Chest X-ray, AP view. Patient: 62 years old, sex F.
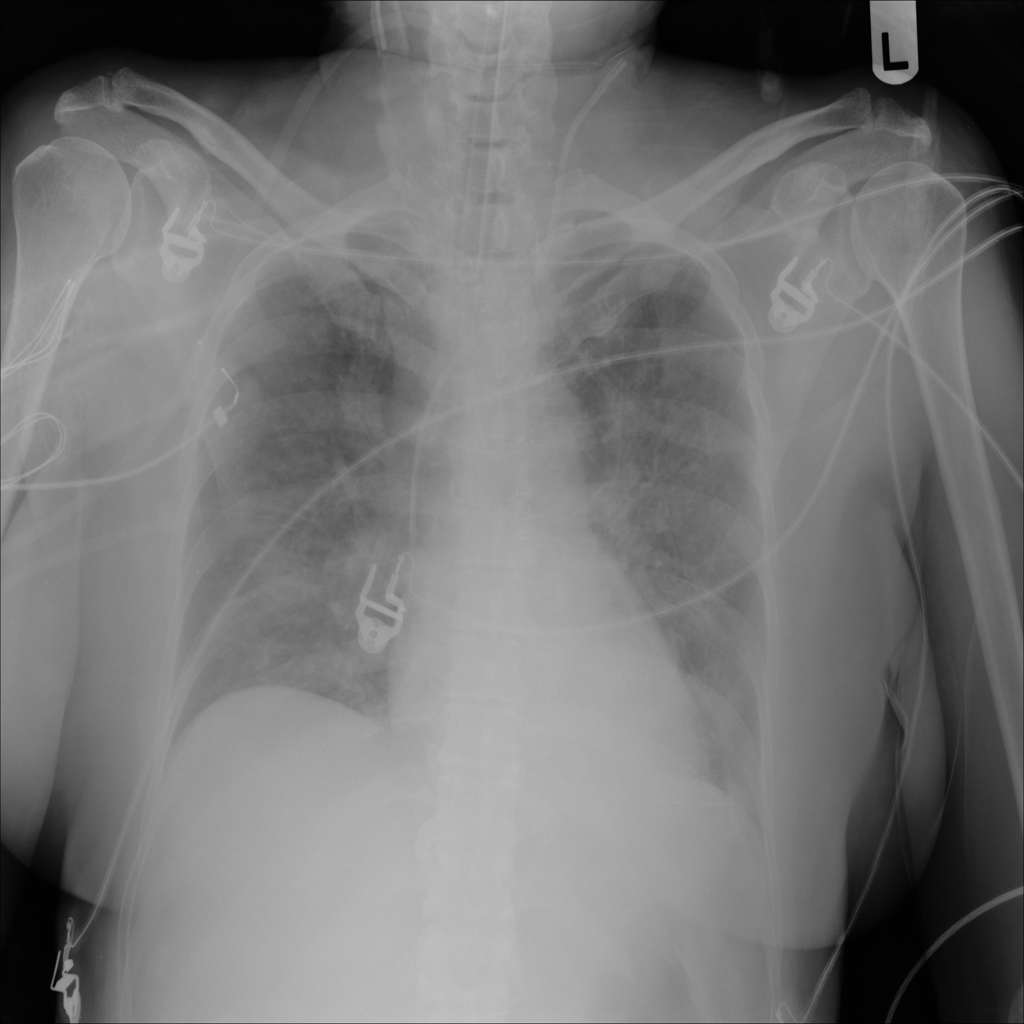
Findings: Infiltration